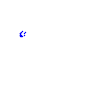
Particle: proton